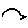
Label: bird